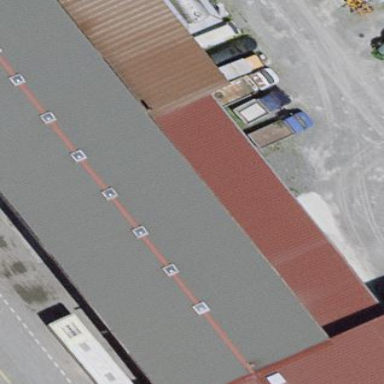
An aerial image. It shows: Garage that sells trucks.